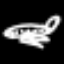
Label: airplane